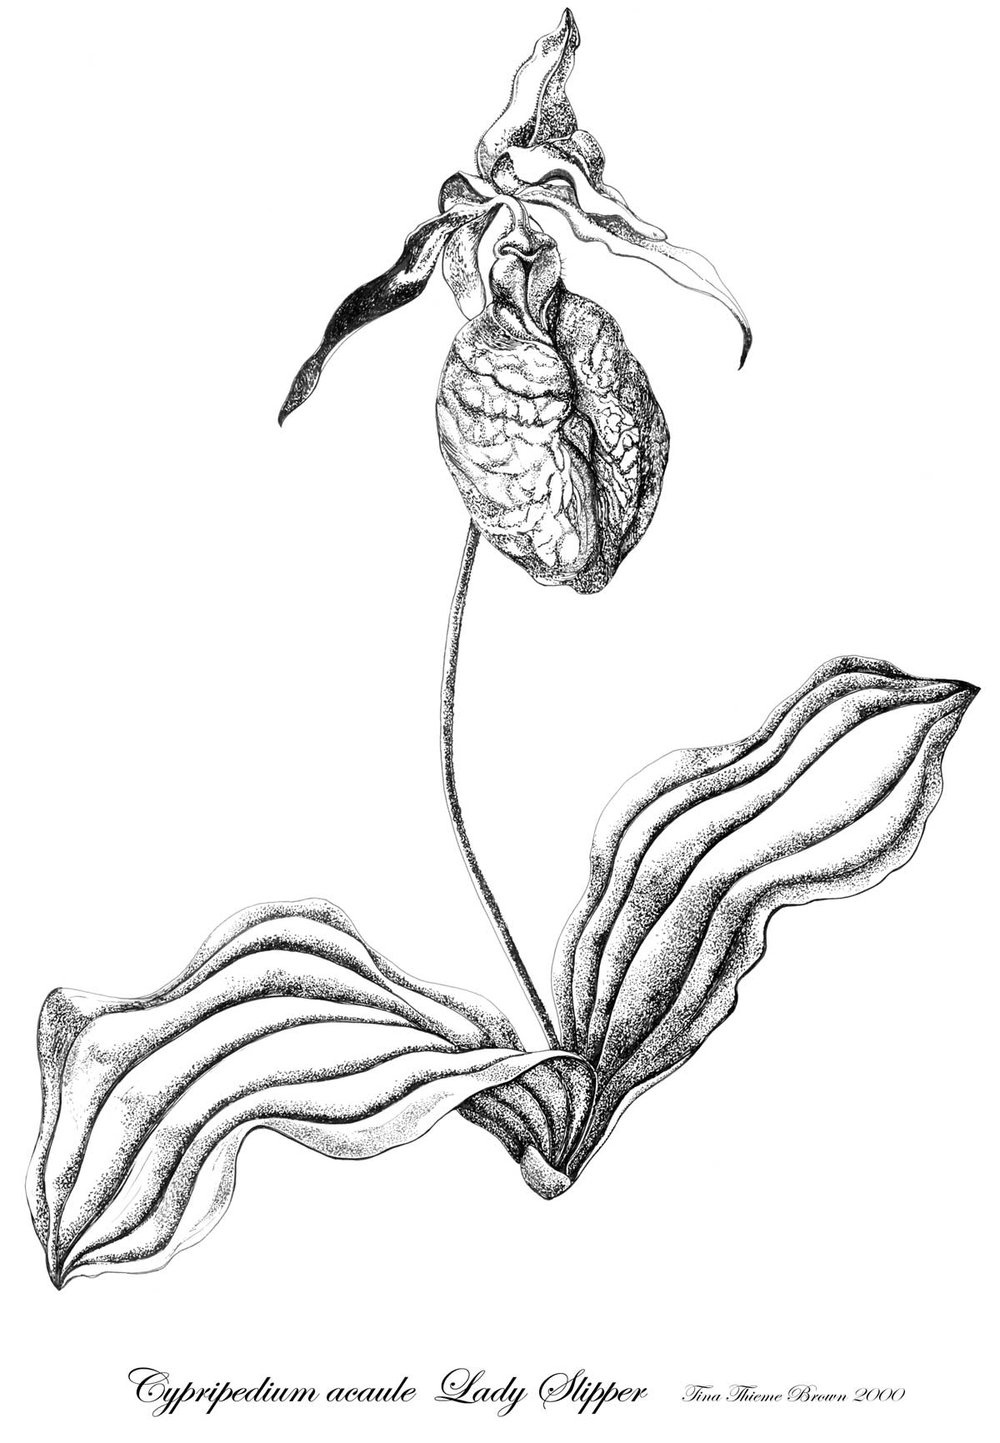
Label: yellow lady's slipper, yellow lady-slipper, Cypripedium calceolus, Cypripedium parviflorum